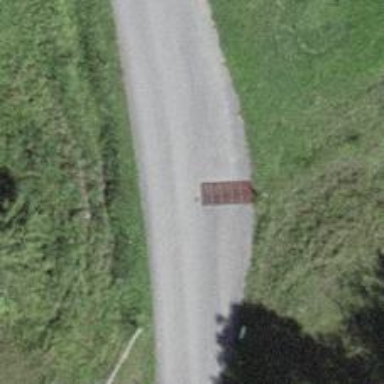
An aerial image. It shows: Cattle grid barrier.